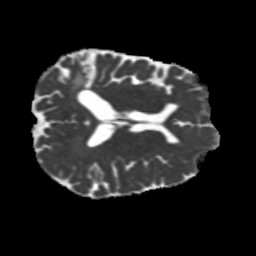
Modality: MD
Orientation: axial
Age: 42
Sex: male
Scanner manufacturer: siemens
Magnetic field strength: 3 T
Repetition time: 5.25 s
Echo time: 0.08 s